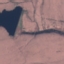
Land use / land cover class: HerbaceousVegetation